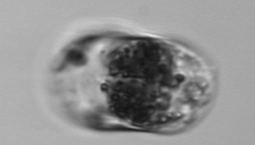
Label: Guinardia_flaccida